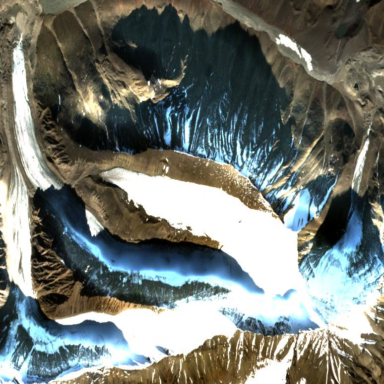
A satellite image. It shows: Stunning view of glacier.